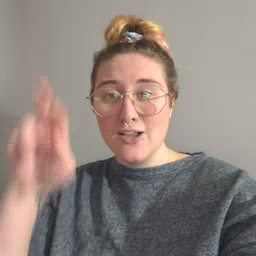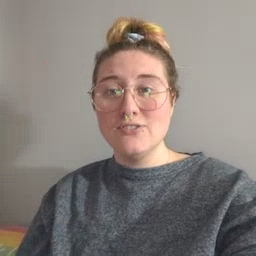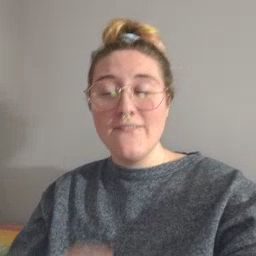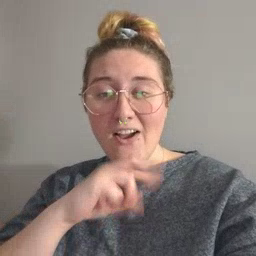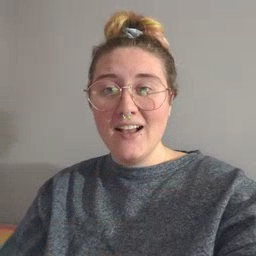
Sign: frog